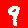
Digit: 9